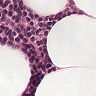
Metastatic tissue present: no